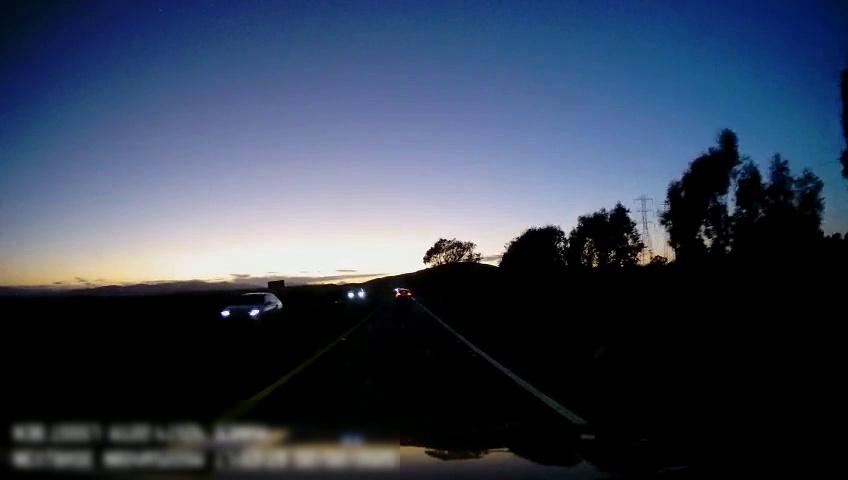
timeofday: Dusk/Dawn/Twilight
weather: Other
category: Drivable Space
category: Vehicles | Car
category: Vehicles | SUV
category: Vehicles | Car
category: Lanes | Current Lane
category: Lanes | Current Lane